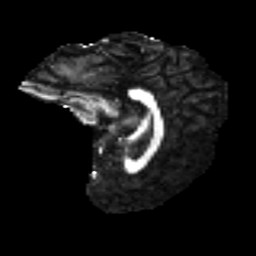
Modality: FA
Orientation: sagittal
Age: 54
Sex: female
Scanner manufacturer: ge
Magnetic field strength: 3 T
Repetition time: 7.8 s
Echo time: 0.0606 s